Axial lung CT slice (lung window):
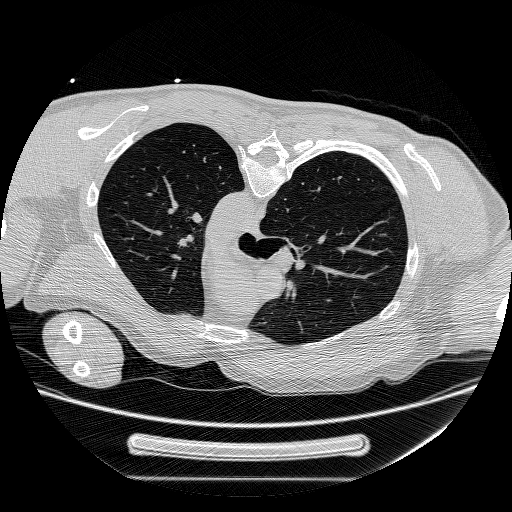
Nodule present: no